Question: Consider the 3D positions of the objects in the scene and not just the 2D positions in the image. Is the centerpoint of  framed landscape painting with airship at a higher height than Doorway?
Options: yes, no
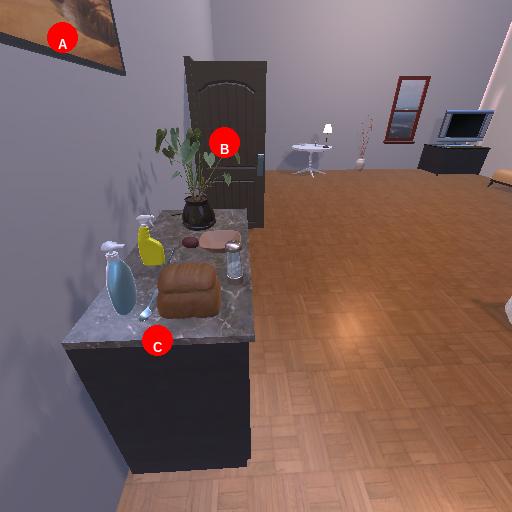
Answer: yes